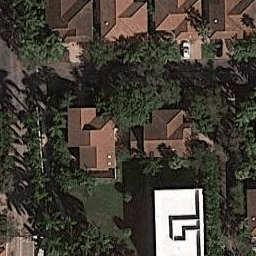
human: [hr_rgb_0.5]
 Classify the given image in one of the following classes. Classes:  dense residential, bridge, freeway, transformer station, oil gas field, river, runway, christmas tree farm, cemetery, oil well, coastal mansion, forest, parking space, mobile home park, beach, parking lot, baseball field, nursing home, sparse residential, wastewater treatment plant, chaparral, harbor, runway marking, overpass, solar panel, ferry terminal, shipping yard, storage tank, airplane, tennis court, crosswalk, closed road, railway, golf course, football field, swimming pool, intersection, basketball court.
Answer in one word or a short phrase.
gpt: coastal mansion